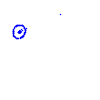
Particle: proton